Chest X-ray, AP view. Patient: 52 years old, sex M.
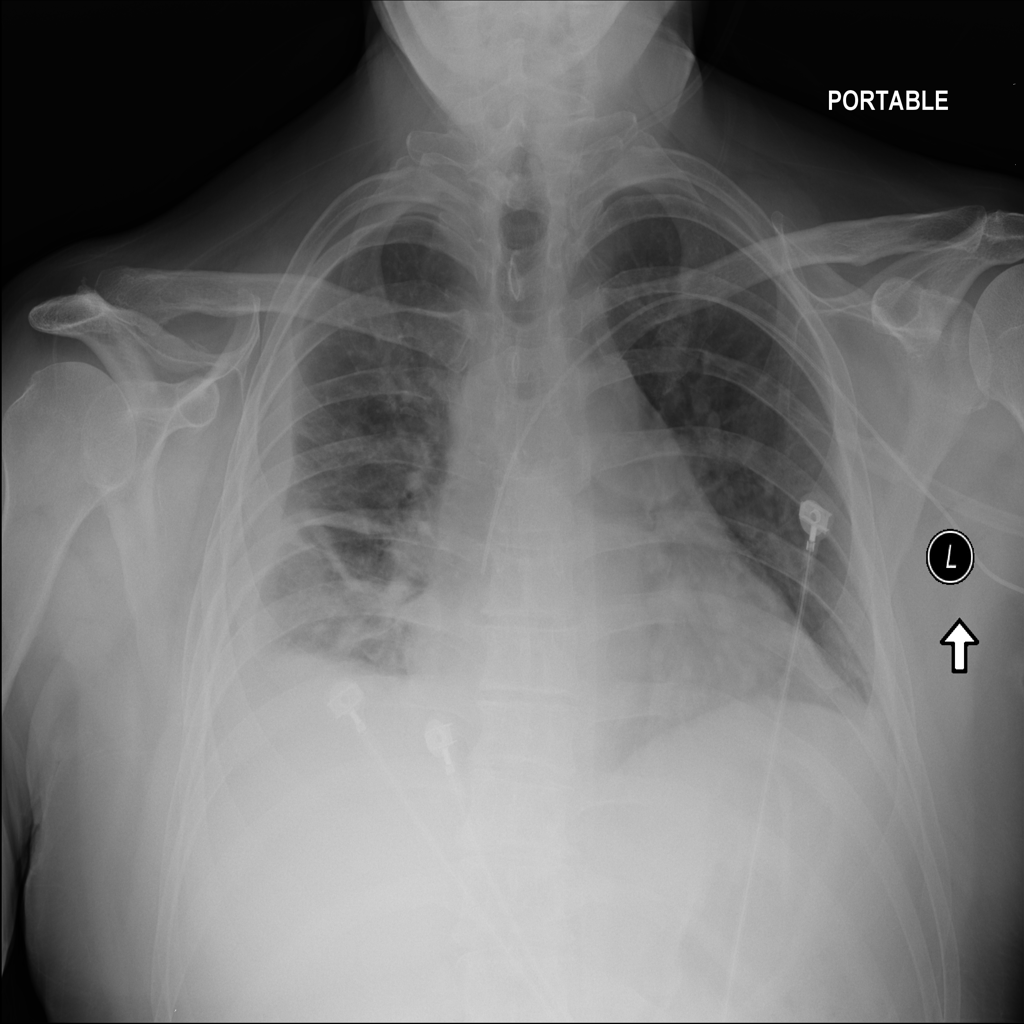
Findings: Effusion